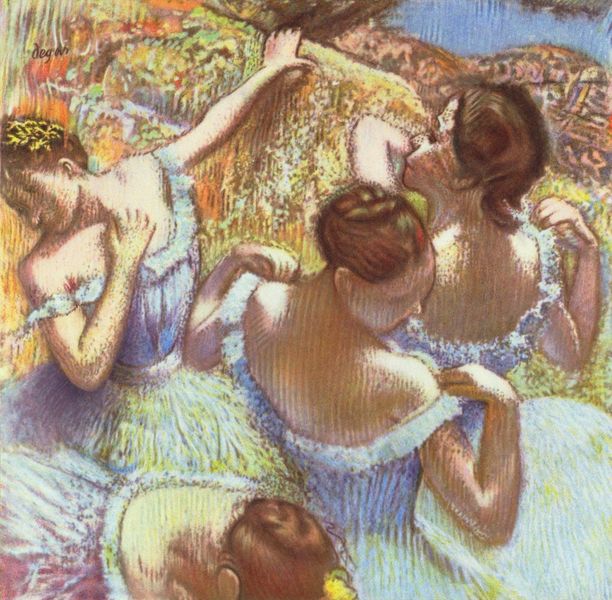
Titel: Tänzerinnen in blau
Künstler: Edgar Degas
Standort: Moskva
Institution: The Pushkin State Museum of Fine Arts
Schlagwörter: blau, dunkel, gemälde, hand, meer, schatten, wasser, weiß, fluss, frauen, gelb, impressionismus, menschen, mädchen, see, teich, ufer, ausschnitt, bewegung, blume, blumen, braun, brust, busen, damen, degas, edgar degas, frau, frisur, frisuren, haar, hell, holz, kleid, kleider, kreide, licht, nase, pastell, profil, rücken, schmuck, schwarz, gürtel, rasen, rot, malerei, rock, tanz, arm, arme, falten, gesicht, haarschmuck, knoten, mensch, spitze, bild, hände, signatur, bach, natur, wind, gewässer, sonne, boden, gold, haare, stoff, stoffe, kind, personen, spitzen, aufführung, bühne, person, tanzen, tänzerin, tänzerinnen, locken, ohren, schulter, schultern, zart, kinder, bewegt, schwung, taille, brüste, dutt, strand, perspektive, balett, ballerina, ballerinas, ballet, ballett, haltung, mieder, probe, röcke, studie, tutu, tüll, tütü, zöpfe, farben, tag, drehen, edgar, nacken, röckchen, promenade, falte, grazien, weiblich, zopf, detail, bauch, rüschen, zierlich, vier, draußen, beugen, hüfte, leid, herz, leicht, bänder, kopfschmuck, träger, tänzer, eleganz, verzückung, anmut, anmutig, grazil, corsage, luftig, von oben, bewegungen, detailansicht, fraueb, tanzkleid, ballerinen, tüllrock, taz, e, grauslig, tülll